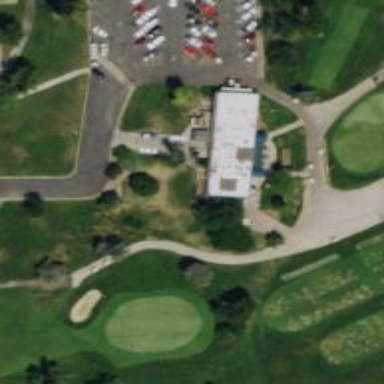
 also known as cartpath. It has grade1 tracktype and is specifically designed for golf carts."